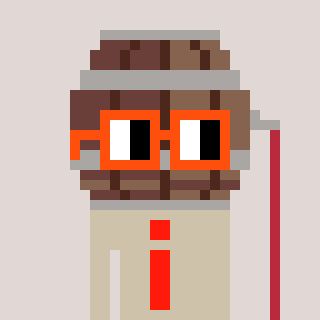
a pixel art character with square orange glasses, a wine barrel-shaped head and a bege-colored body on a warm background